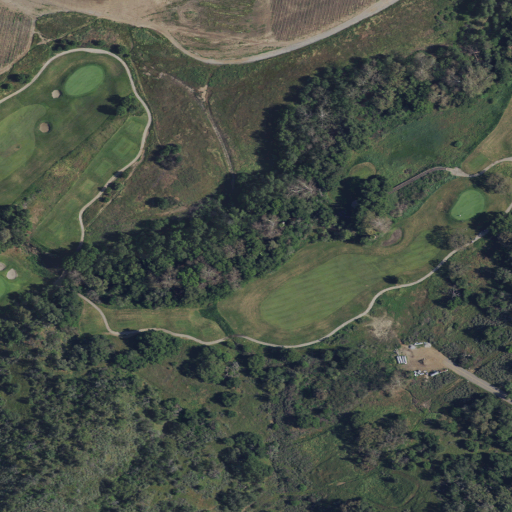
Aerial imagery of depression(s) in California named Walker Basin containing open development, shrub, grassland, and low intensity development